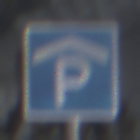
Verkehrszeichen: Parkhaus
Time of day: Midday
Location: Roofed (Special)
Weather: Overcast
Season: NotSpecified
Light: Natural